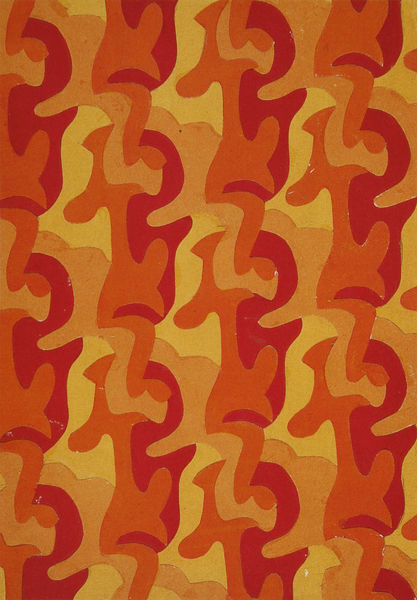
Künstler: Xenia Ender
Institution: Art Co. Ltd. (Sammlung George Costakis)
Schlagwörter: gelb, ocker, orange, rot, beige, muster, flächen, tapete, farbflächen, entwurf, serie, op art, schlingen, farbflecken, verästelt, seriell, gleichmaß, seriegraphie, textilentwurf